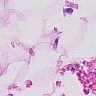
Metastatic tissue present: no